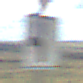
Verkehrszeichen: VerlaufVorfahrtsstrasse5
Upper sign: Vorfahrtsstrasse
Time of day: Midday
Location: Outdoor (Nature)
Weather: PartlyCloudy
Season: NotSpecified
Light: Natural